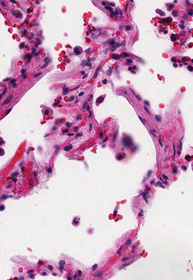
Tumor epithelial tissue: no
Tumor-associated stroma tissue: no
Normal tissue: yes